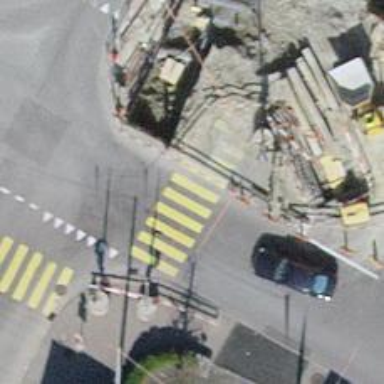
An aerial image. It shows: Crossing with zebra traffic signals.